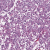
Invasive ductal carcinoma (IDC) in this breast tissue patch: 1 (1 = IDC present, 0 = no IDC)